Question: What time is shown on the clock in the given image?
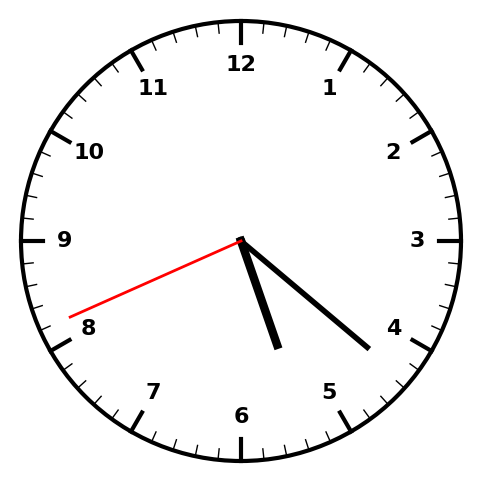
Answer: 05:21:41